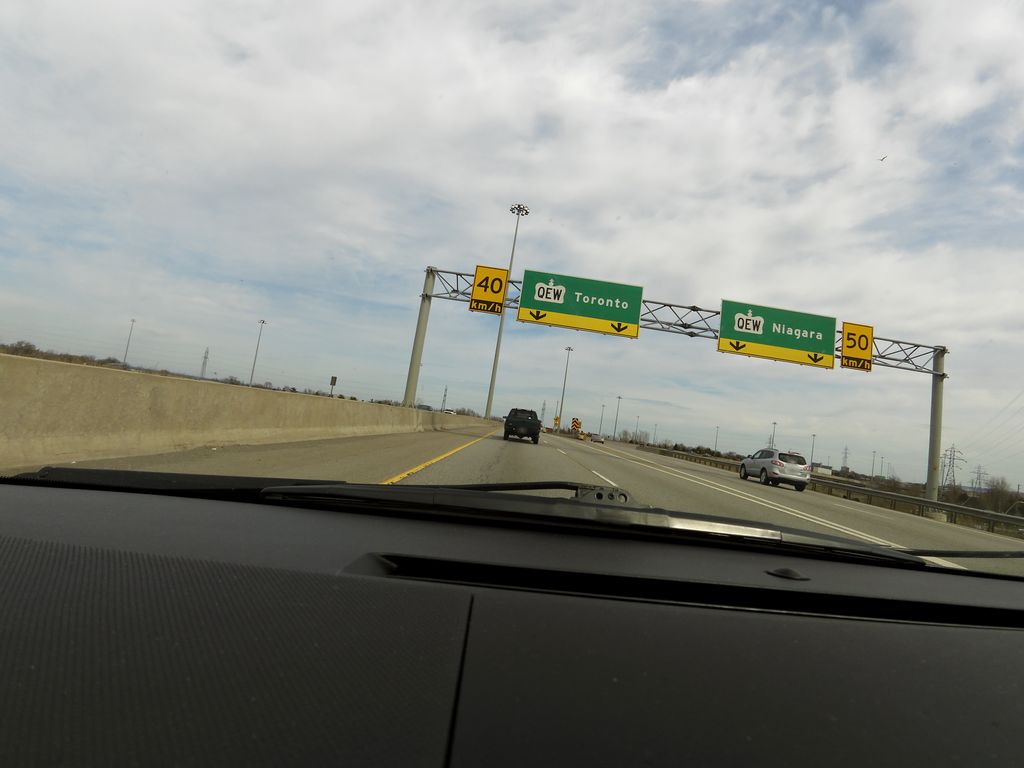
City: hamilton